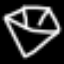
Label: diamond